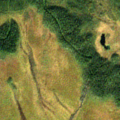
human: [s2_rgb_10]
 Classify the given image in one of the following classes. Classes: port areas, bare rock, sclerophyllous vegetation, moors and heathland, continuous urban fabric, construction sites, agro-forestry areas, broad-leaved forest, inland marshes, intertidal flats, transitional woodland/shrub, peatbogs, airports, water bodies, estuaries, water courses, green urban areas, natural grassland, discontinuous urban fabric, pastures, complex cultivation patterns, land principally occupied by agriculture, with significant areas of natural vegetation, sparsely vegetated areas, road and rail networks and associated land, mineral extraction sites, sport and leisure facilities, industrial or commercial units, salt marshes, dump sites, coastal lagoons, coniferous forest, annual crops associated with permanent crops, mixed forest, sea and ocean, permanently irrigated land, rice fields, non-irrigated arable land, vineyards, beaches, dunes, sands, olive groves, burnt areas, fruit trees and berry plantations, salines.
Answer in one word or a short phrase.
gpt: coniferous forest, peatbogs